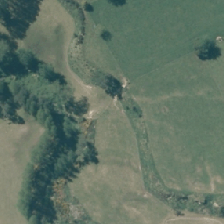
Land cover: low_producing_grassland